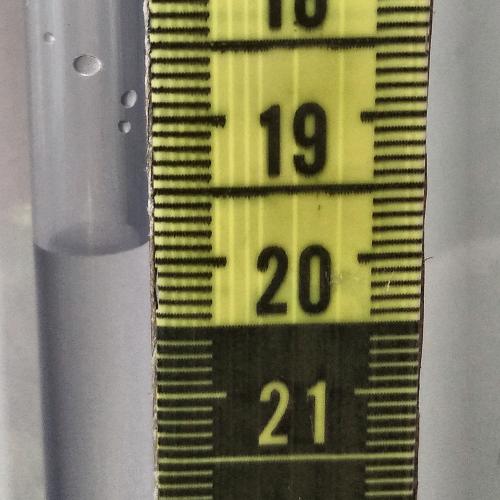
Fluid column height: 19.9 cm